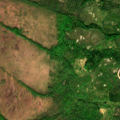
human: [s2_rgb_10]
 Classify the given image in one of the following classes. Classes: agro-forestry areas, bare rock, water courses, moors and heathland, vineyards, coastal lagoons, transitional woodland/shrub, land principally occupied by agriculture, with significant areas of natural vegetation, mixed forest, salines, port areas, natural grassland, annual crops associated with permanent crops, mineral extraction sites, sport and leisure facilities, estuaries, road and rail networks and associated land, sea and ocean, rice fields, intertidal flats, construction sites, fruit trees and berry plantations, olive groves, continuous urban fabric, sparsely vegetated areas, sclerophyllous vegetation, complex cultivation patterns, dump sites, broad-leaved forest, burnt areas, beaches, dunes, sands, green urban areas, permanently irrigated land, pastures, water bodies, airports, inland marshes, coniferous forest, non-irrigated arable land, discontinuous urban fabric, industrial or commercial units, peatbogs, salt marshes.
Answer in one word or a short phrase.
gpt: coniferous forest, mixed forest, transitional woodland/shrub, peatbogs